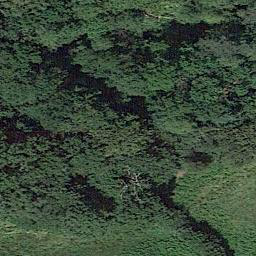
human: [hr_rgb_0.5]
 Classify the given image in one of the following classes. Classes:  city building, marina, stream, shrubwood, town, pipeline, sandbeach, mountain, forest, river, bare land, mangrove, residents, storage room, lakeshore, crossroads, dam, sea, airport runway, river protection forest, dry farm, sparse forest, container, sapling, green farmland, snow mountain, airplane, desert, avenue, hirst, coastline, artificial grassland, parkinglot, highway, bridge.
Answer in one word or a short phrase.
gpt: forest